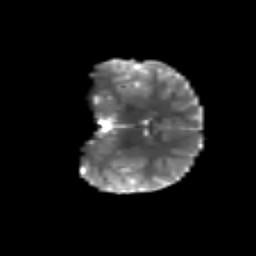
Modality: T2w
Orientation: coronal
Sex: female
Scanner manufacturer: siemens
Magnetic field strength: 3 T
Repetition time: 5 s
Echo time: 0.071 s